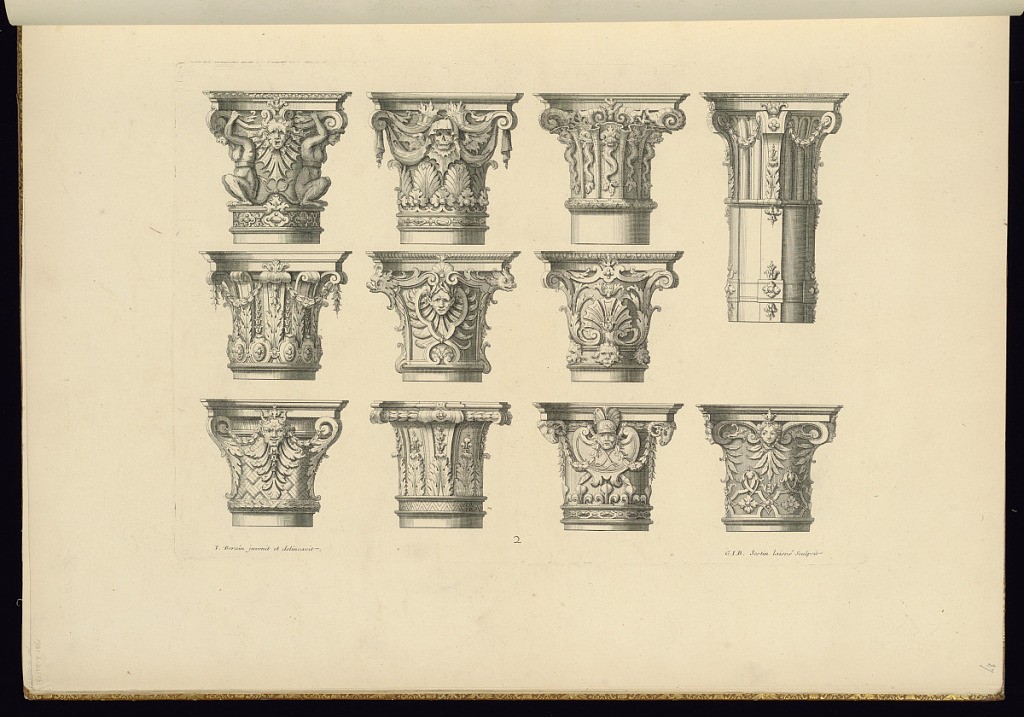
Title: Ornamental Capital Designs
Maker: Jean Berain, the elder, French, 1640-1711
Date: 1711
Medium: Engraving on laid paper
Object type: Bound print
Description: Designs for 11 ornamental capitals featuring motifs such as sphinxes, masks, skulls, shells, corals, dolphins, acanthus leaves, lion heads, scrolls, shields, ram heads, and rosettes. The plate is signed and numbered.